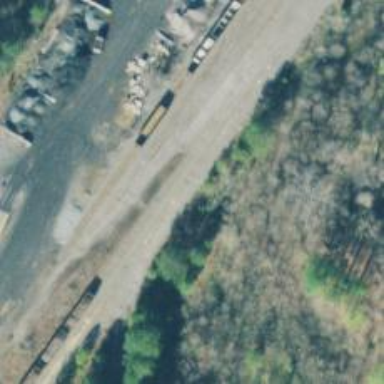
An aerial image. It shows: Railway spur junction.